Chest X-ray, AP view. Patient: 61 years old, sex F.
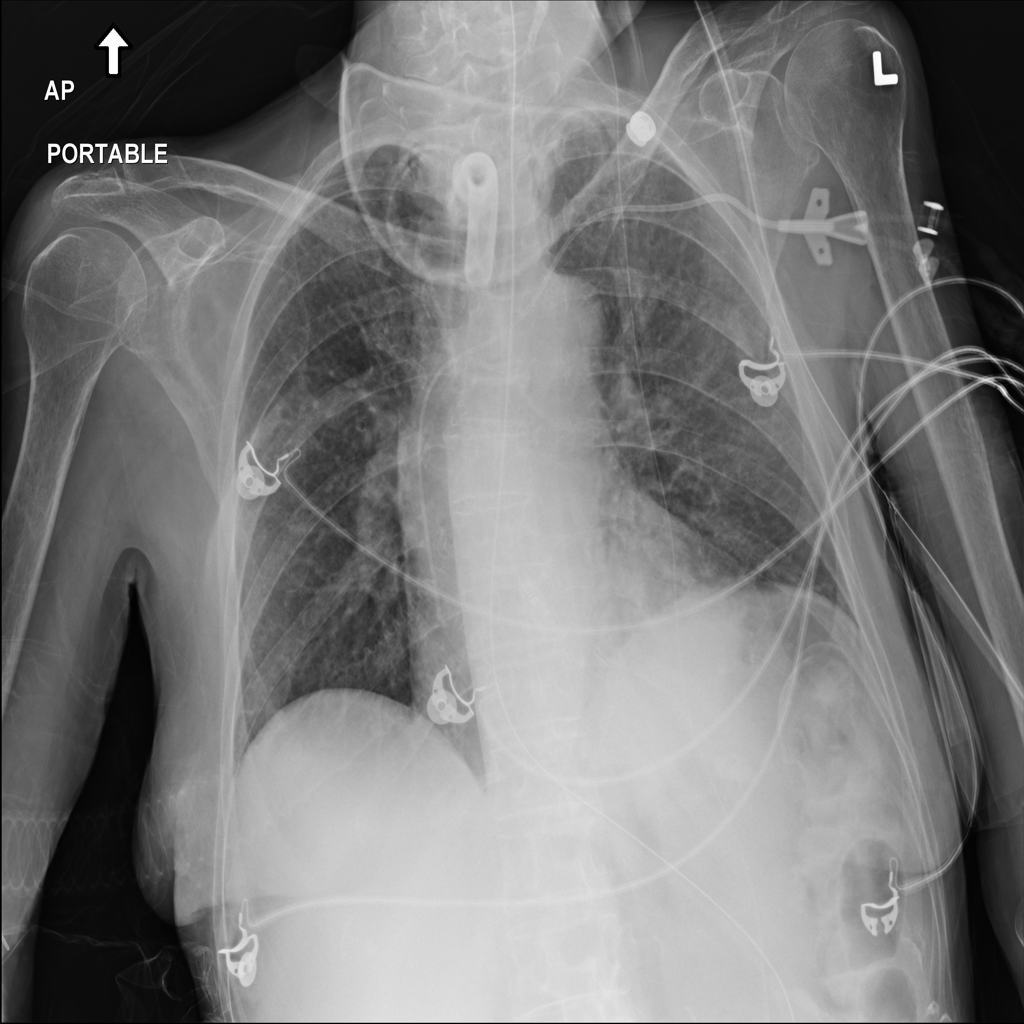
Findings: No Finding